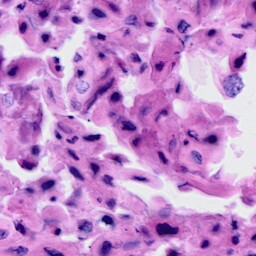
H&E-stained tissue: Cervix